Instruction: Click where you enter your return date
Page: home
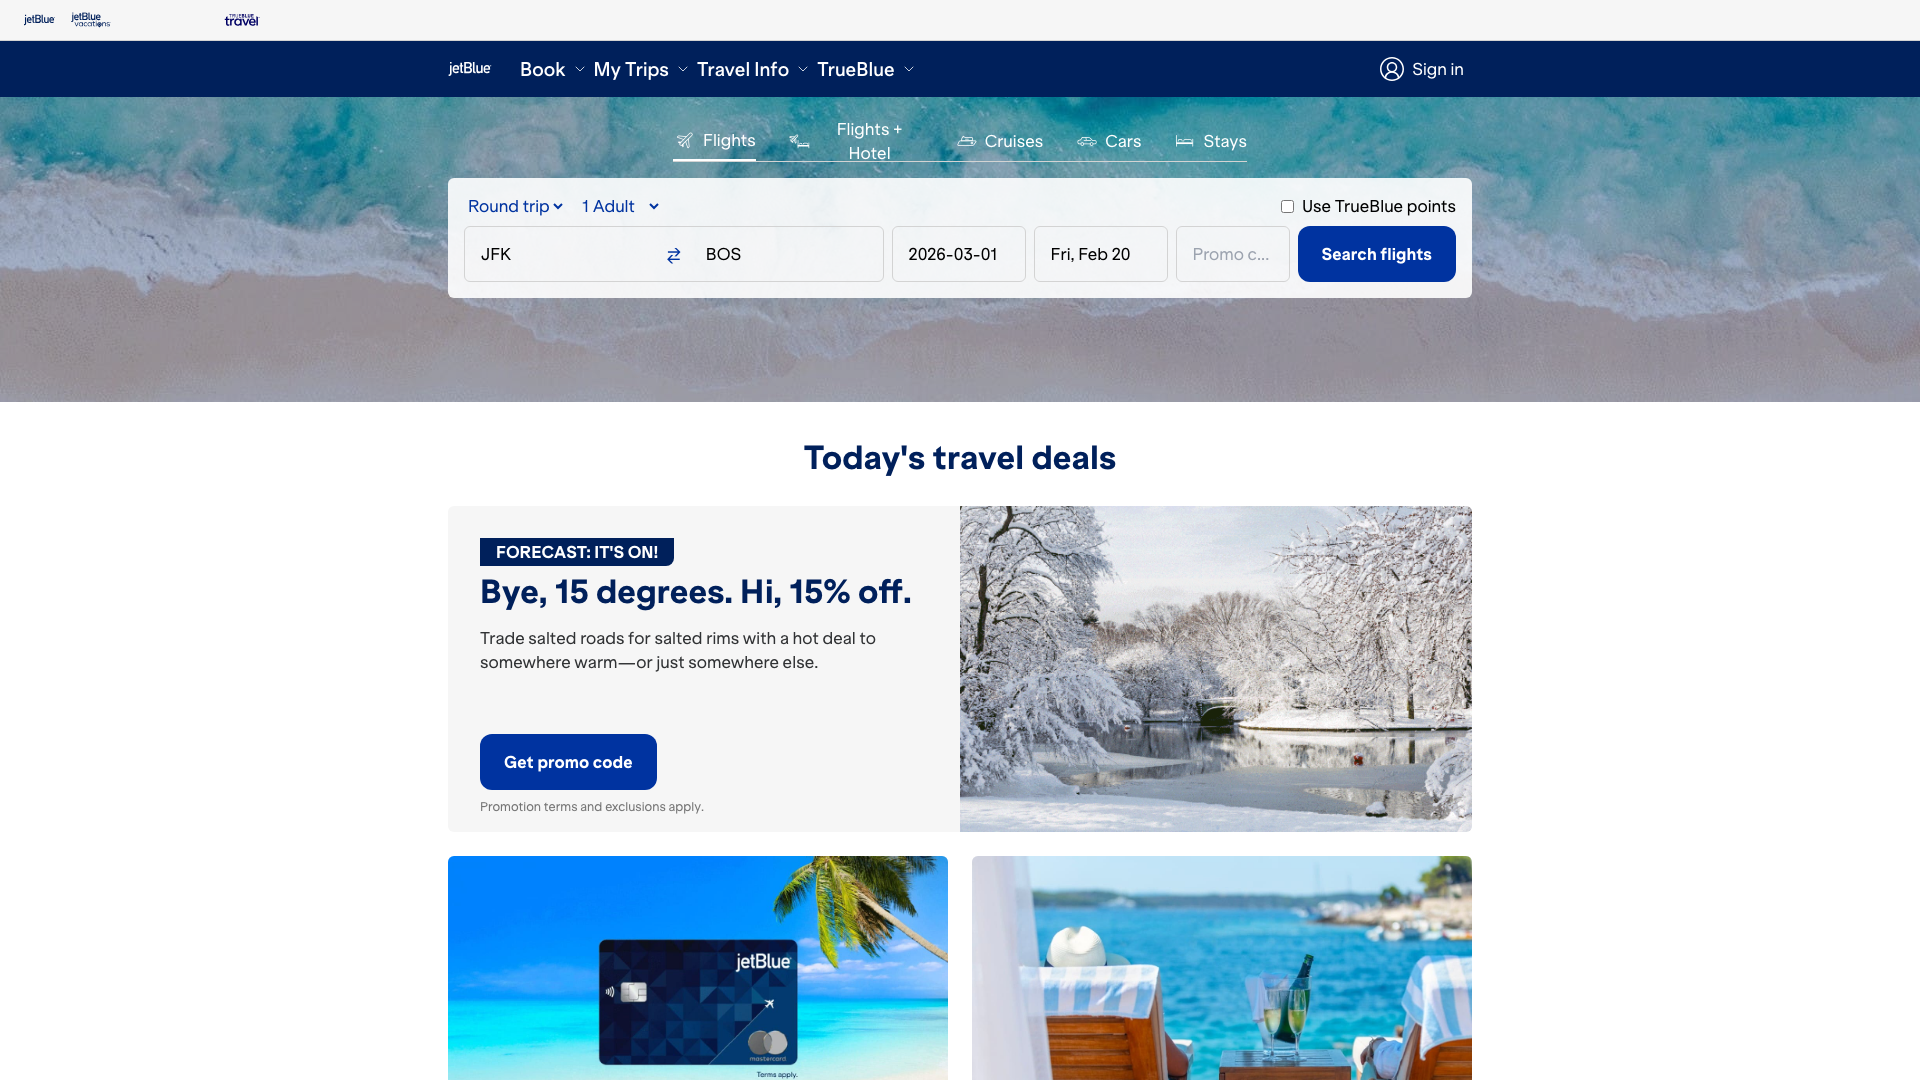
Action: click